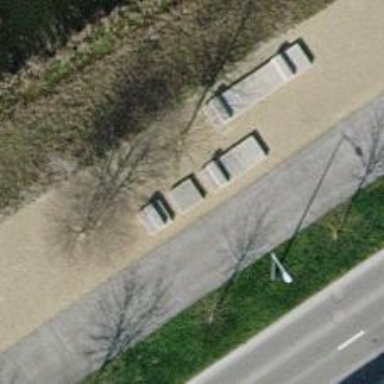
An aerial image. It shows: Bench.